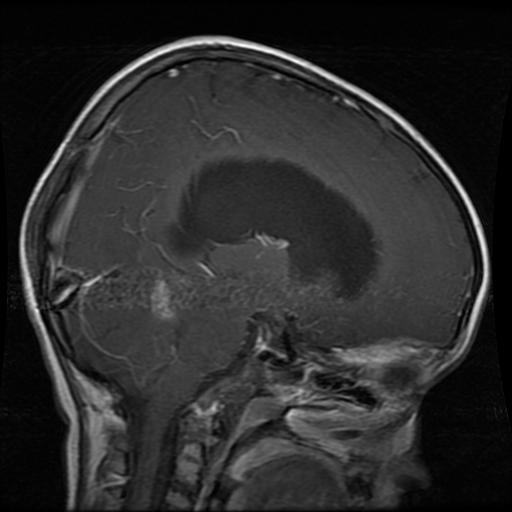
Label: glioma